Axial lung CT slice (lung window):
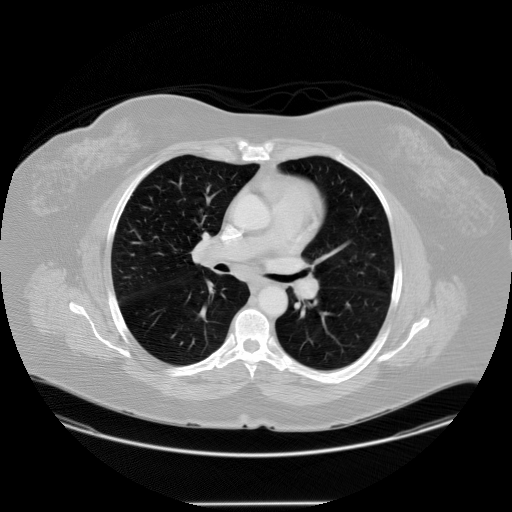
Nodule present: no